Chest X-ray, PA view. Patient: 43 years old, sex M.
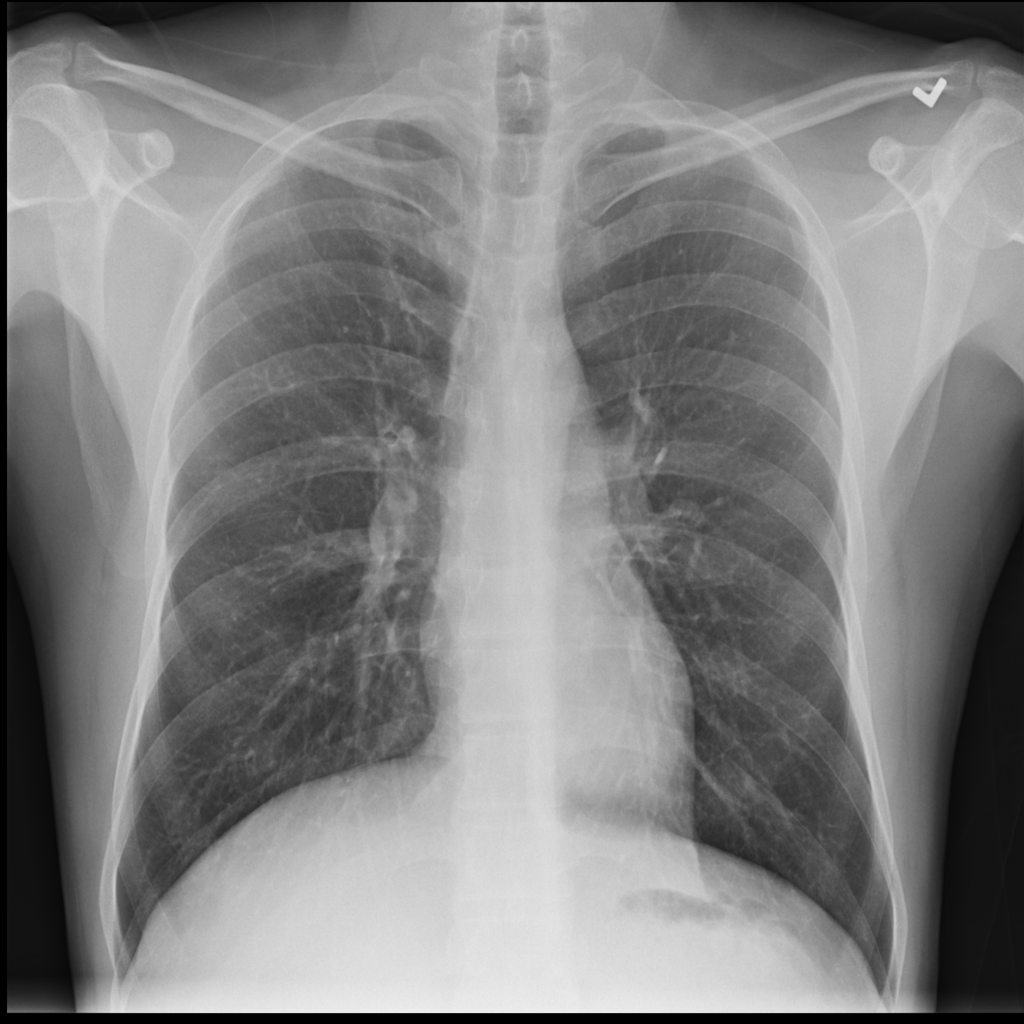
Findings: No Finding